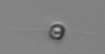
Label: nanoplankton_mix